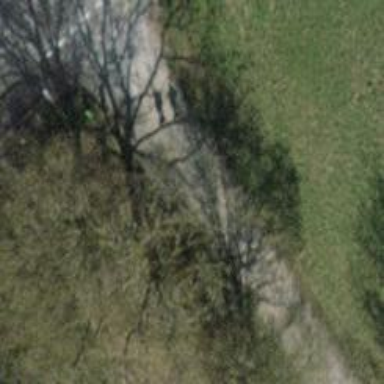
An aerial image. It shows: Brown bench.